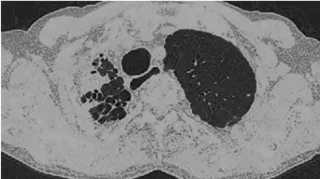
Chest CT.collapsed fungus ball lesion during mepolizumab administration . CT: computed tomography; OCS: oral corticosteroids.
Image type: radiology (ct)